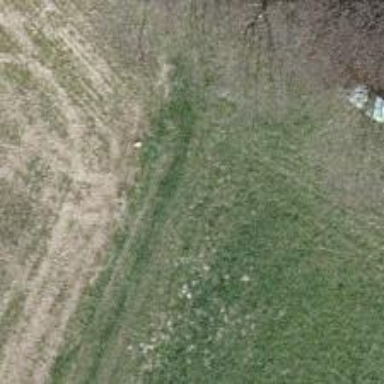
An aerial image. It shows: Grass track with grade5 tracktype.